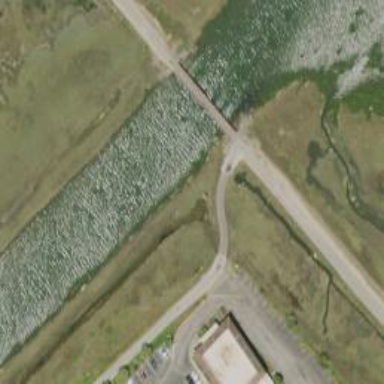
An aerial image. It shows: Bridge for cycleway.